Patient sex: M
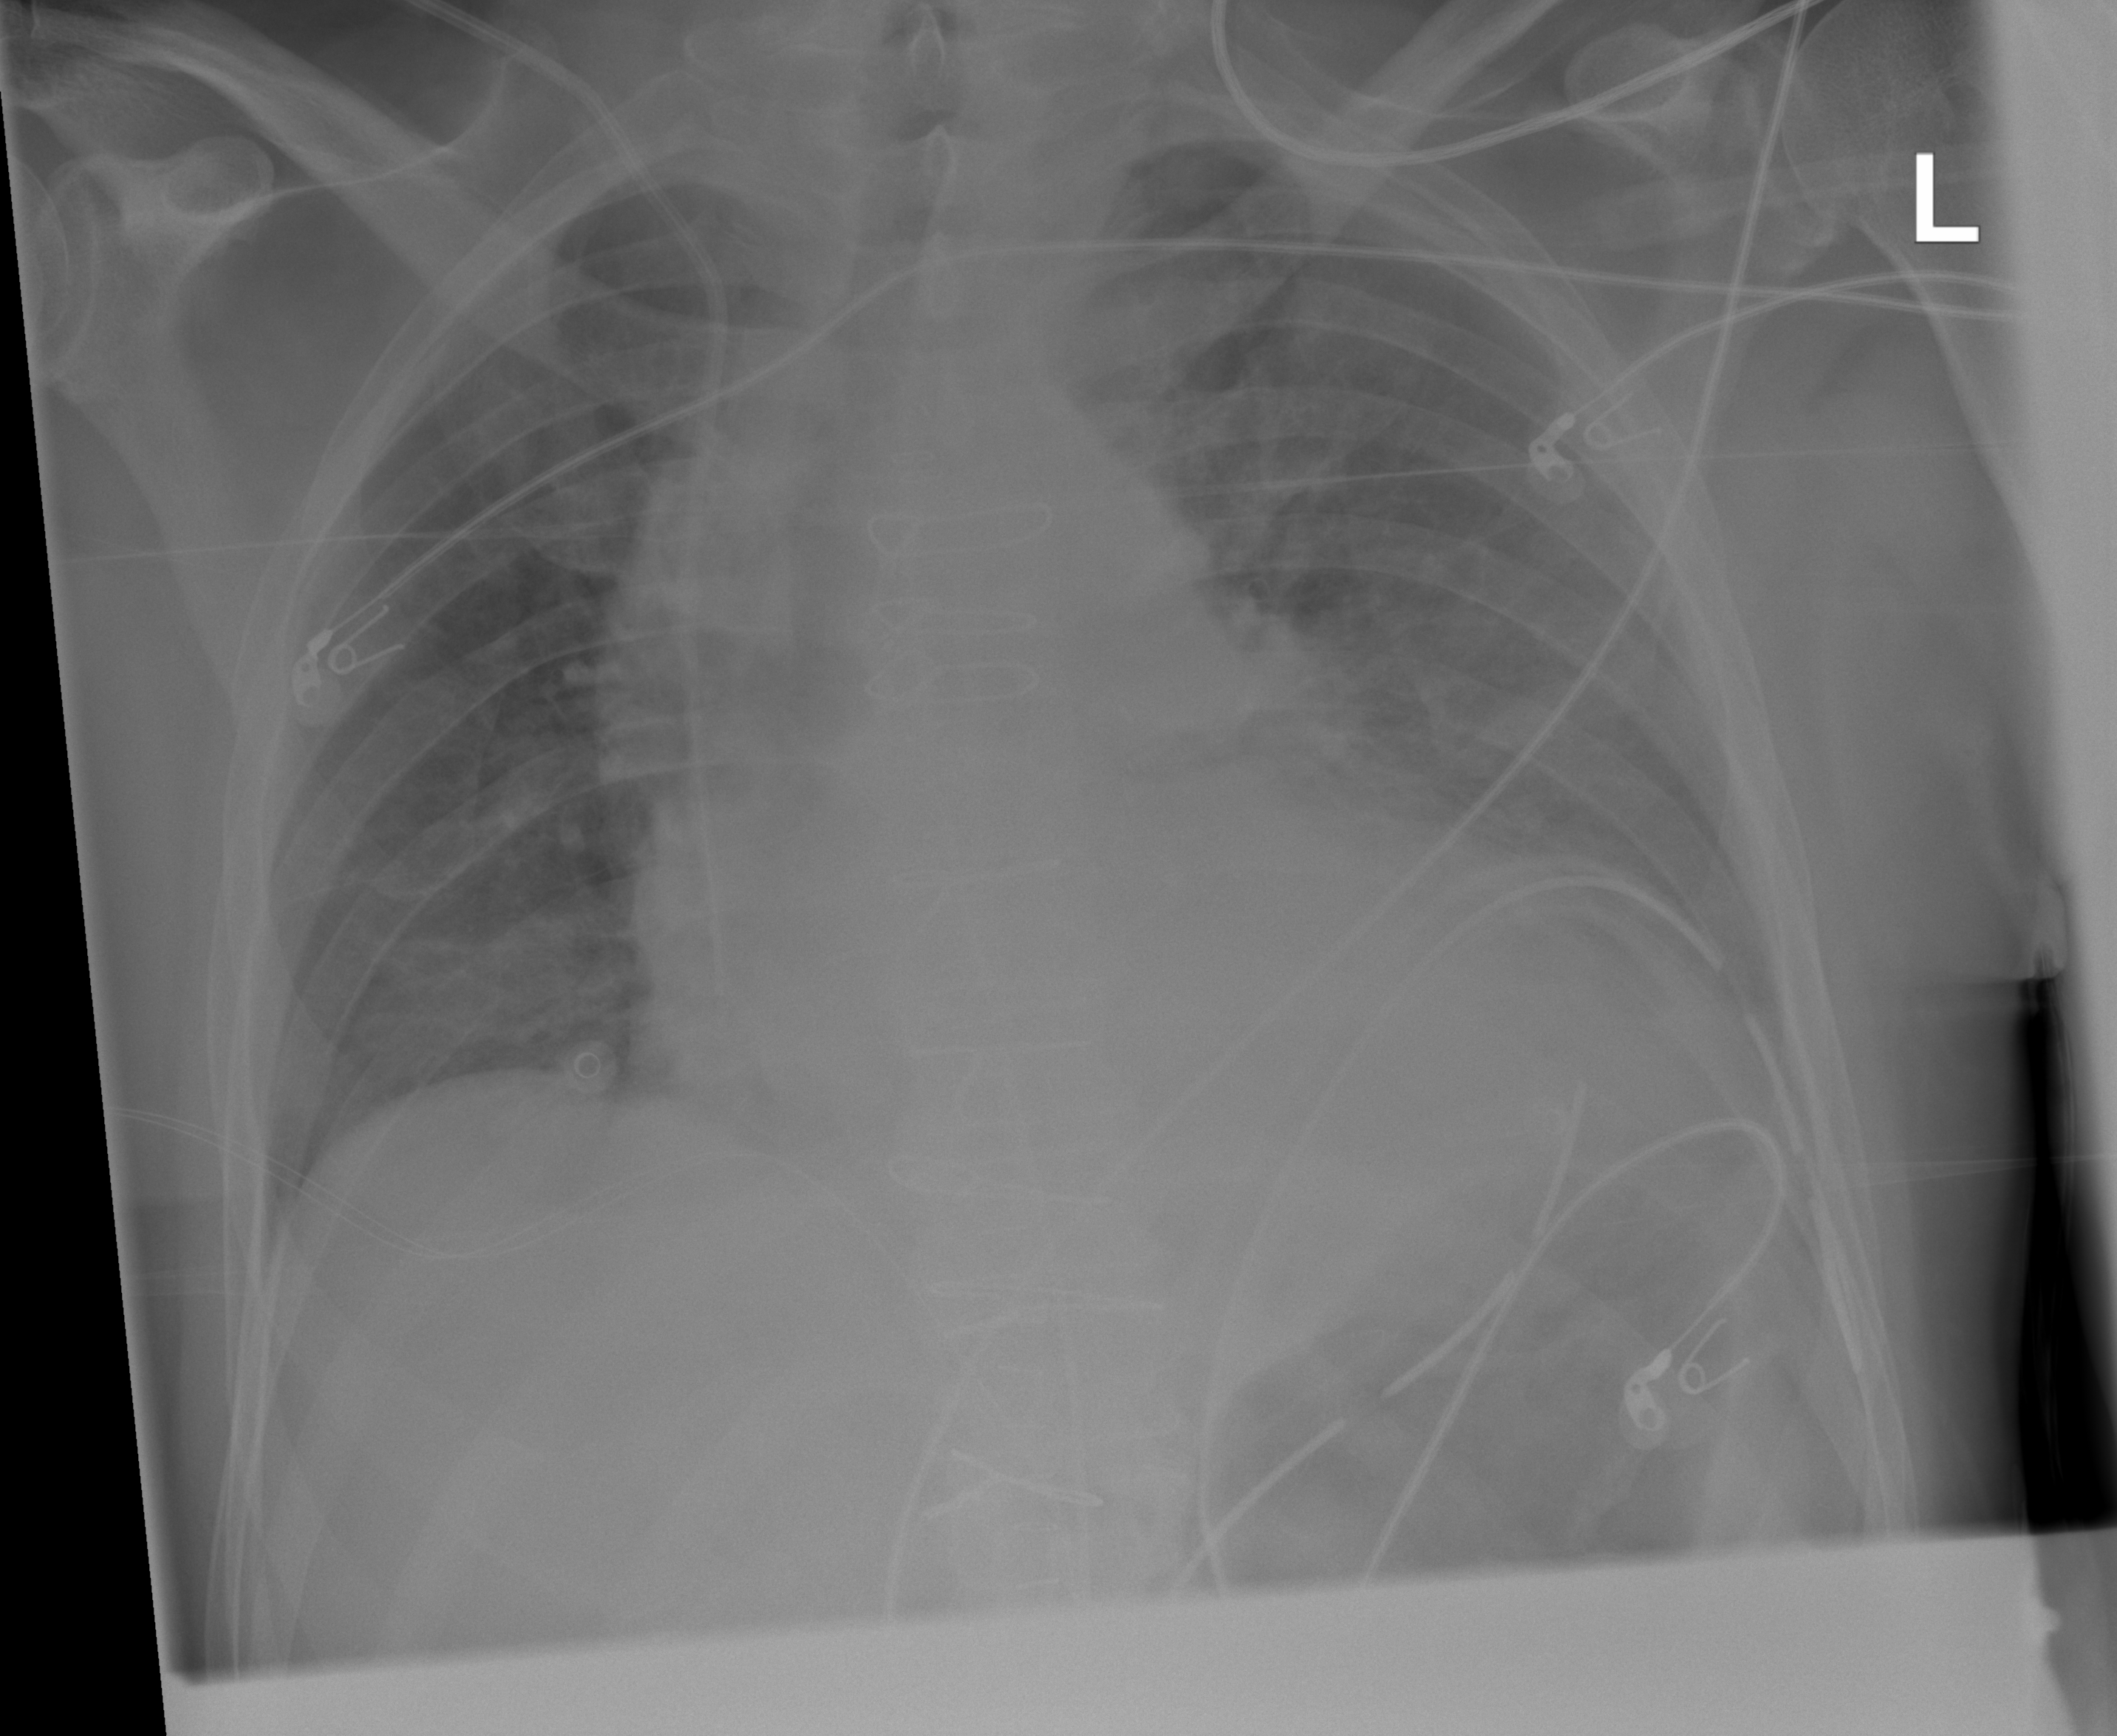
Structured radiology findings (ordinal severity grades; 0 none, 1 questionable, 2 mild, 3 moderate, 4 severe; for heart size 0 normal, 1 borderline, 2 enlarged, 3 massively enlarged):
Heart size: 2
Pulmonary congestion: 2
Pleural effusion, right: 2
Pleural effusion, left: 2
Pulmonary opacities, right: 0
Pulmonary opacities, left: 1
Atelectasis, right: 2
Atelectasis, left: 2